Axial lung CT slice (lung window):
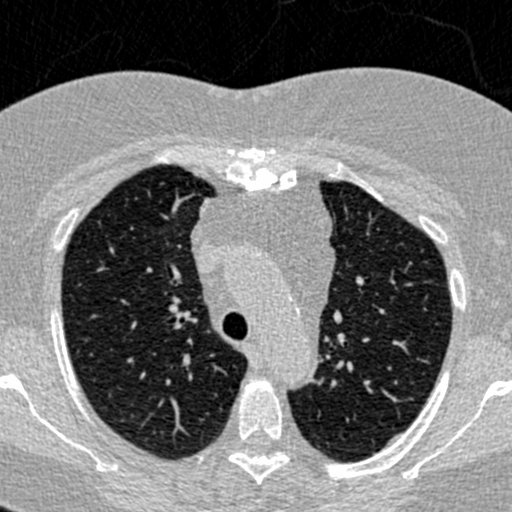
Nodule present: no